Question: I have this code:
'''
$im = imagecreatetruecolor(70, 25);
$white = imagecolorallocate($im, 255, 255, 255);
$grey = imagecolorallocate($im, 128, 128, 128);
$black = imagecolorallocate($im, 0, 0, 0);
imagecolortransparent($im, imagecolorallocate($im, 0,0,0));
$font = 'font.ttf';
imagettftext($im, 20, 0, 3, 22, $white, $font, $randomnr);
header("Expires: Wed, 1 Jan 1997 00:00:00 GMT");
header("Last-Modified: " . gmdate("D, d M Y H:i:s") . " GMT");
header("Cache-Control: no-store, no-cache, must-revalidate");
header("Cache-Control: post-check=0, pre-check=0", false);
header("Pragma: no-cache");
header ("Content-type: image/png");
imagepng($im);
imagedestroy($im);
'''
And like I said in the title it creates some black edges around the text.
I also tried with the 'imagealphablending'/'imagesavealpha' and i've had the same result(i used the white text on transparent background so that you can see what i am talking about):

the solution is:
'''
$im = imagecreatetruecolor(70, 25);
$font = 'font.ttf';
//antialiasing:
$almostblack = imagecolorallocate($im,254,254,254);
imagefill($im,0,0,$almostblack);
$black = imagecolorallocate($im,0,0,0);
imagecolortransparent($im,$almostblack);
imagettftext($im, 20, 0, 3, 22, $white, $font, $randomnr);
...
'''
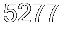
Answer: That is what you have specified here:
'''
imagecolortransparent($im, imagecolorallocate($im, 0,0,0));
'''
If you want to use some other color for transparent, choose some other color. Right now you're using black.
See <URL>.
Also take note of this user's note on that same page:
> A transparent background with text doesn't seem to work very well because of the antialiasing .